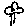
Label: flower